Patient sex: M
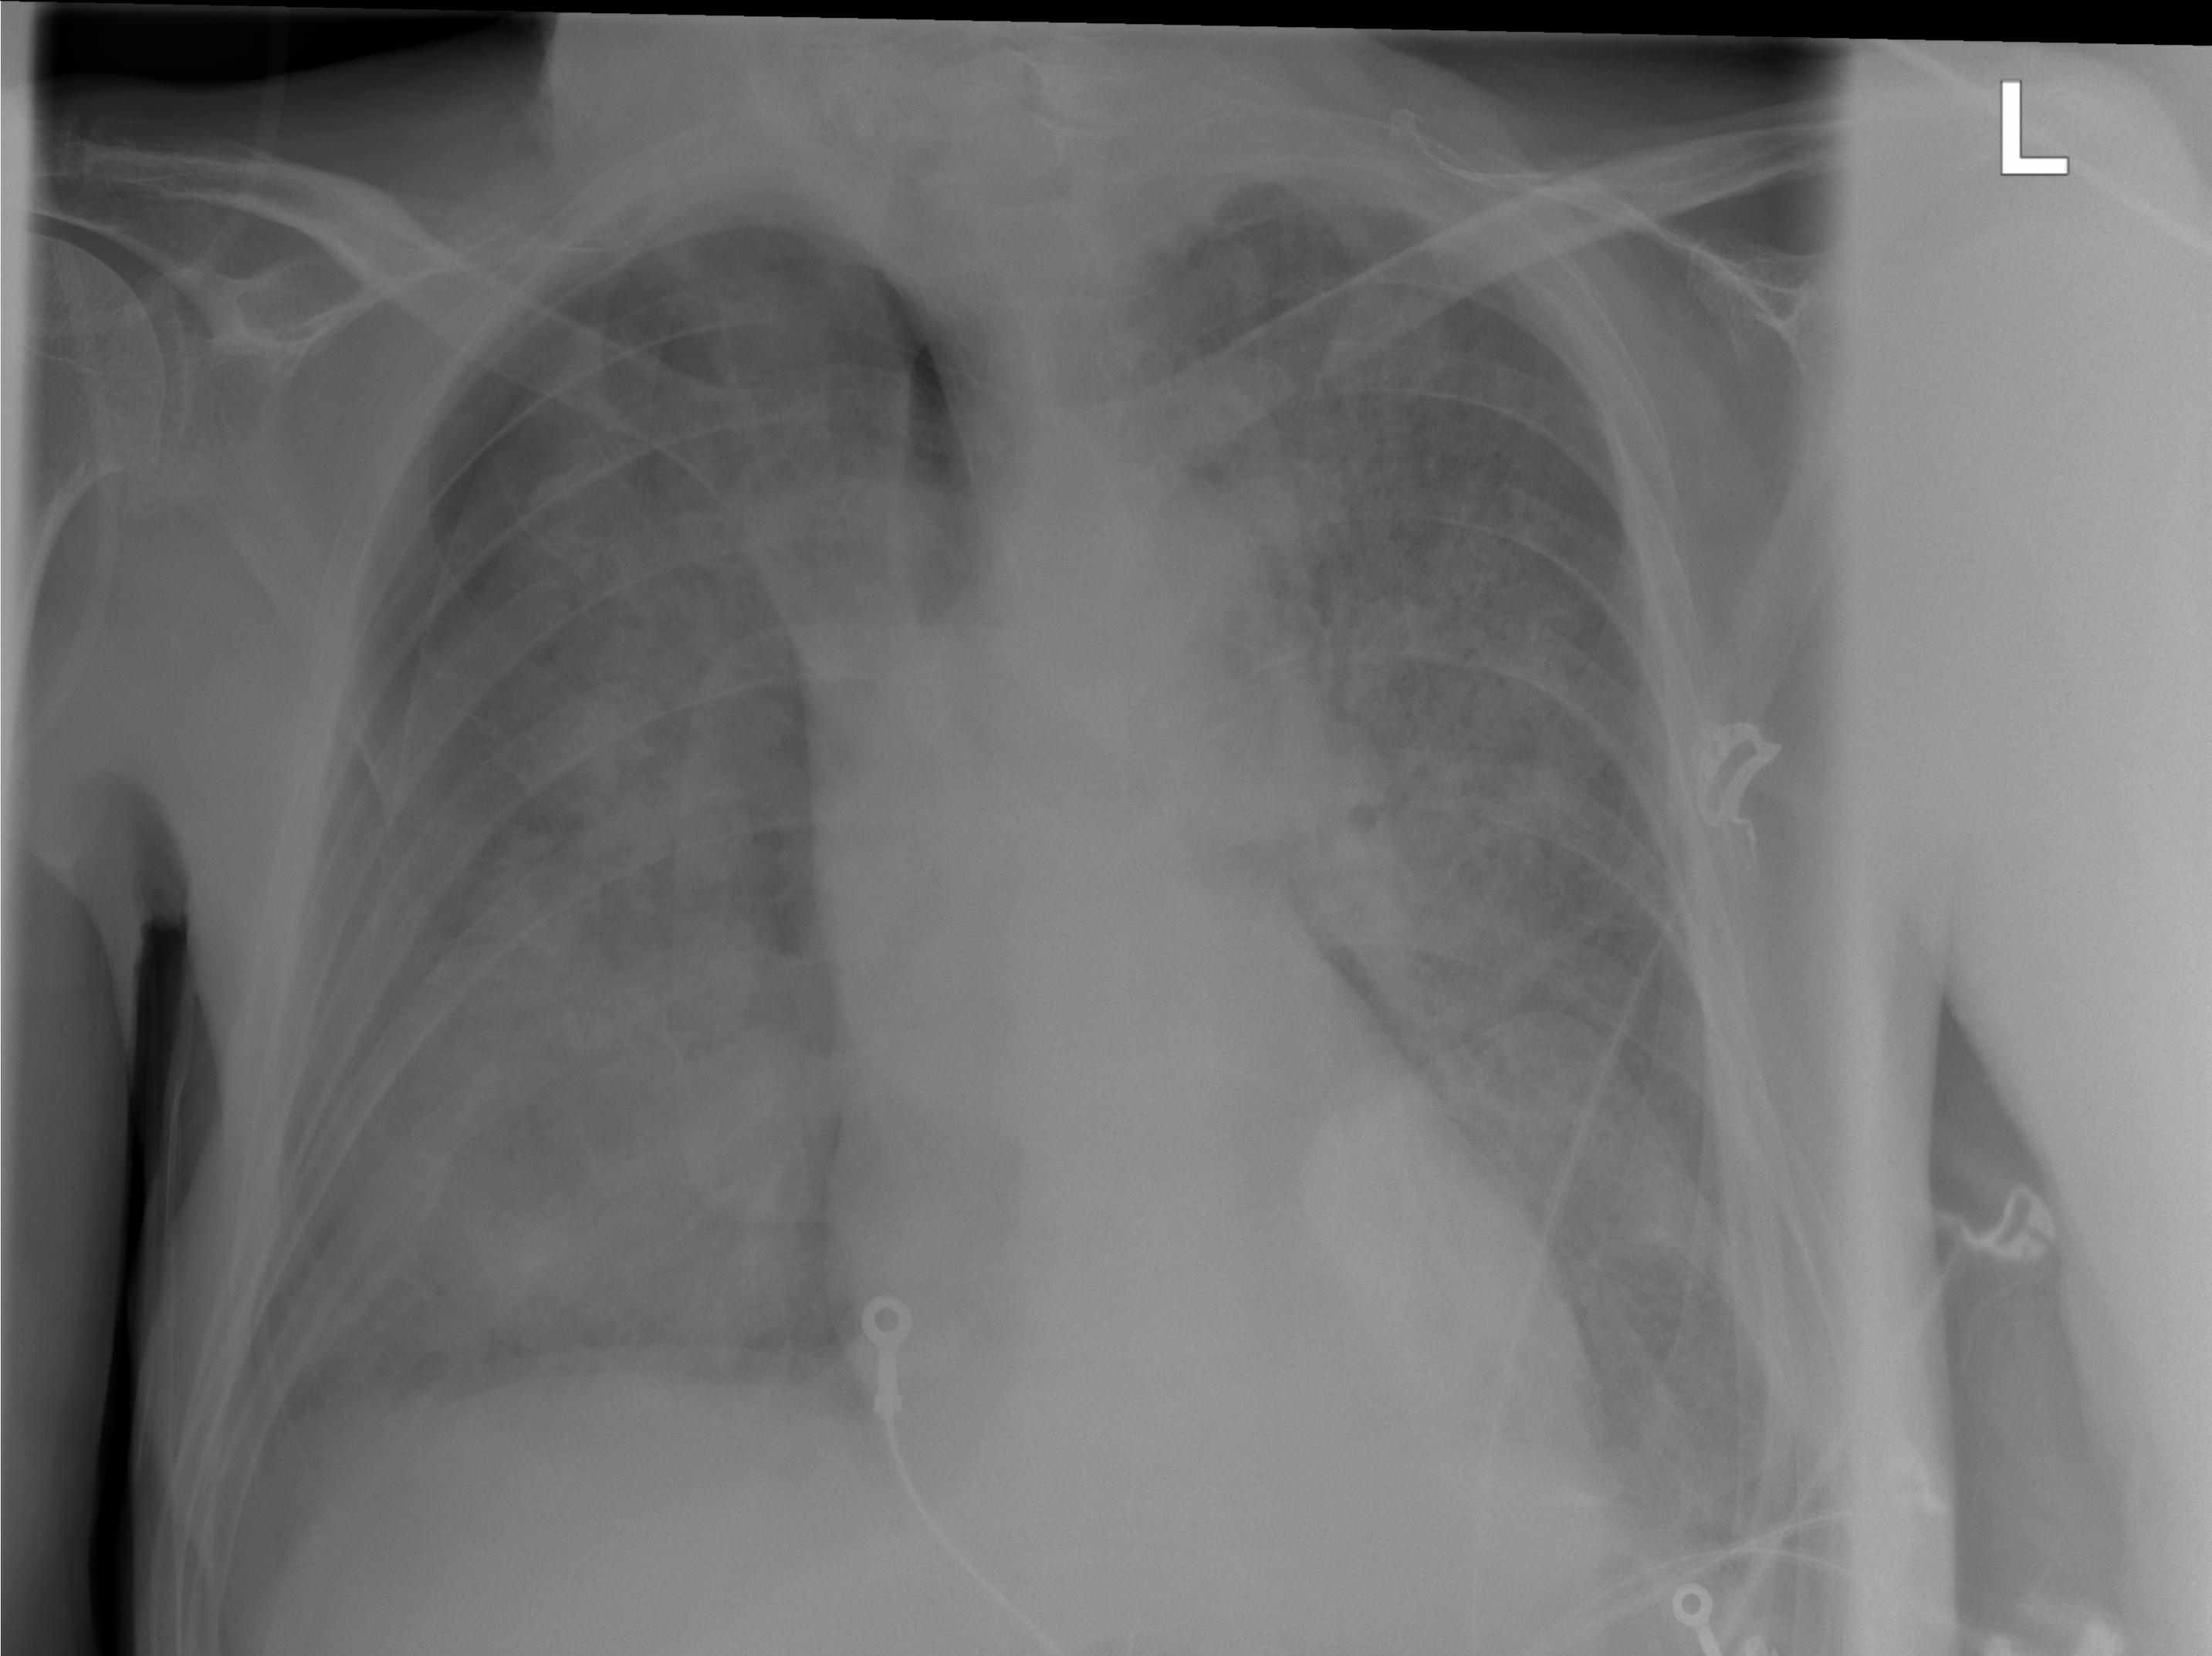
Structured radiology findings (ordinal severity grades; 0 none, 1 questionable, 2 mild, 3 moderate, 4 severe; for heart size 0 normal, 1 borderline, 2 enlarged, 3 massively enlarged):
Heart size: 0
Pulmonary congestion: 3
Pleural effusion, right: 0
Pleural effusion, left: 0
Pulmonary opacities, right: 3
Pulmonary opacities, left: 3
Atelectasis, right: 0
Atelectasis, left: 0